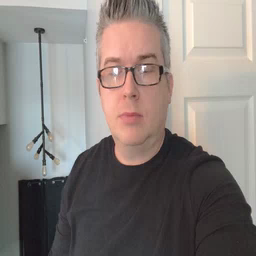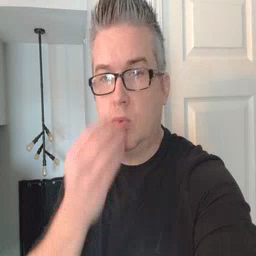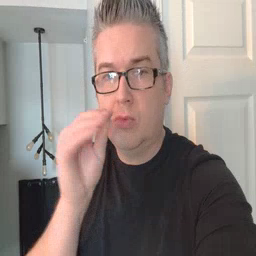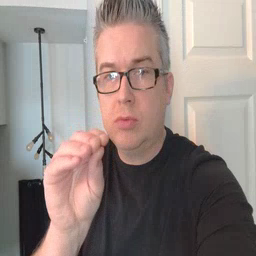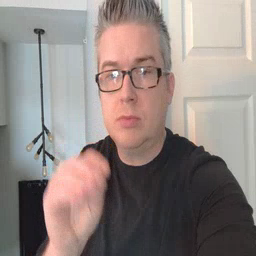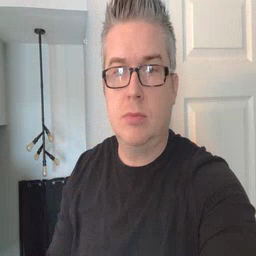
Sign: kiss